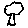
Label: tree